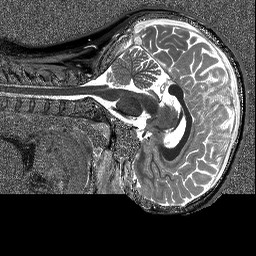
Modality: T1map
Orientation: sagittal
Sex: female